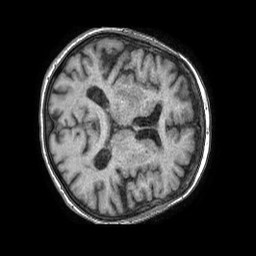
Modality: T1w
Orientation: axial
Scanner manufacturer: philips
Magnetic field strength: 1.5 T
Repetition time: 0.007596 s
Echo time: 0.003453 s